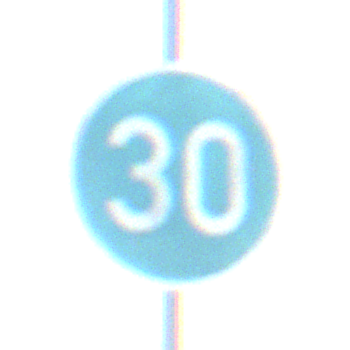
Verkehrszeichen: VorgeschriebeneMindestgeschwindigkeit
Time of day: SunriseSunset
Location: Outdoor (Beach)
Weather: Clear
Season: NotSpecified
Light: Natural